Question: I am trying to insert the relationships between two nodes in Neo4j. I am using the Neo4J(2.1.8 Community) & spring-data-neo4j(3.3.0.RELEASE).
I am using trying to create the Employee-Manager relationship. This relationship entity is Report. (Both class are given below)
But when I am trying to save the relation ship
'''
Employee manager = new Employee("Dev_manager", "Management");
Employee developer = new Employee("Developer", "Development");
developer.setReportsTo(manager);
developer.relatedTo(manager, "REPORTS_TO")
employeeRepository.save(developer);
'''
I am getting exception as
> Exception in thread "main" org.springframework.dao.DataRetrievalFailureException: RELATIONSHIP[0] has no property with propertyKey="".; nested exception is org.neo4j.graphdb.NotFoundException: RELATIONSHIP[0] has no property with propertyKey="".
Can any one please help me that what is exactly wrong in this code.
The same code works after I change the type of relations in Employee as
'''
@RelatedToVia(type = "REPORT_TO", elementClass = Report.class, direction = Direction.INCOMING)
'''
I am using <URL> reference for this tutorial.
class
'''
@NodeEntity
public class Employee {
@GraphId
private Long id;
private String name;
private String department;
@Fetch
@RelatedTo(type = "REPORTS_TO")
private Employee reportsTo; //Employee reports to some employee (i.e. Manager).
@Fetch
@RelatedTo(type = "REPORTS_TO", direction = Direction.INCOMING)
Set<Employee> directReport; //All the employees who reports to this particular this employee.
@Fetch
@RelatedToVia(type = "REPORTS_TO", elementClass = Report.class, direction = Direction.INCOMING)
Set<Report> relations = new HashSet<Report>(); // All the incoming relationship entities.
//*** Constructor, Getter-setters and other methods...
}
'''
class
'''
@RelationshipEntity(type = "REPORTS_TO")
public class Report {
@GraphId
private Long id;
private String title;
@Fetch
@StartNode
private Employee child;
@Fetch
@EndNode
private Employee parent;
//*** Constructor, Getter-setters and other methods...
}
'''
**Update: **
I have created 2 relations using this class structure. And I got the below result.

It looks like it creates 2 relations between the node. 1 is empty relation using reportsTo(i.e. REPORTS_TO) and another relation using the relations(i.e. REPORT_TO). Can anyone please update why this is happening?
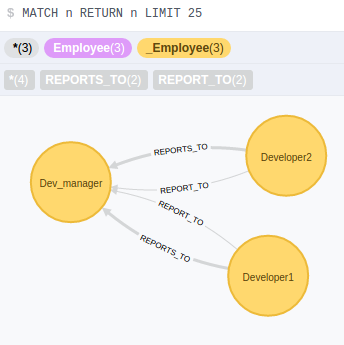
Answer: What's the different between: 'relations' and 'directReport'?
I think SDN is just confused with all the duplicate listing of relationships?
Esp. if they are once declared as light relationships without type and once as relationship-entities.
I think for this case it is much clearer and easier to use
'template.createRelationshipBetween(employee, manager, "REPORTS_TO");'
Or just create, populate and save the relationship-entity 'Report'.
Otherwise you have to make sure that all collections on all sides are consistent with each other.